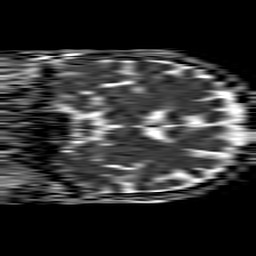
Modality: ADC
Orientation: coronal
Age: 56
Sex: male
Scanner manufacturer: philips
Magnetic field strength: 1.5 T
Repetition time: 4.6 s
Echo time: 0.08517 s